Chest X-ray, PA view. Patient: 25 years old, sex M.
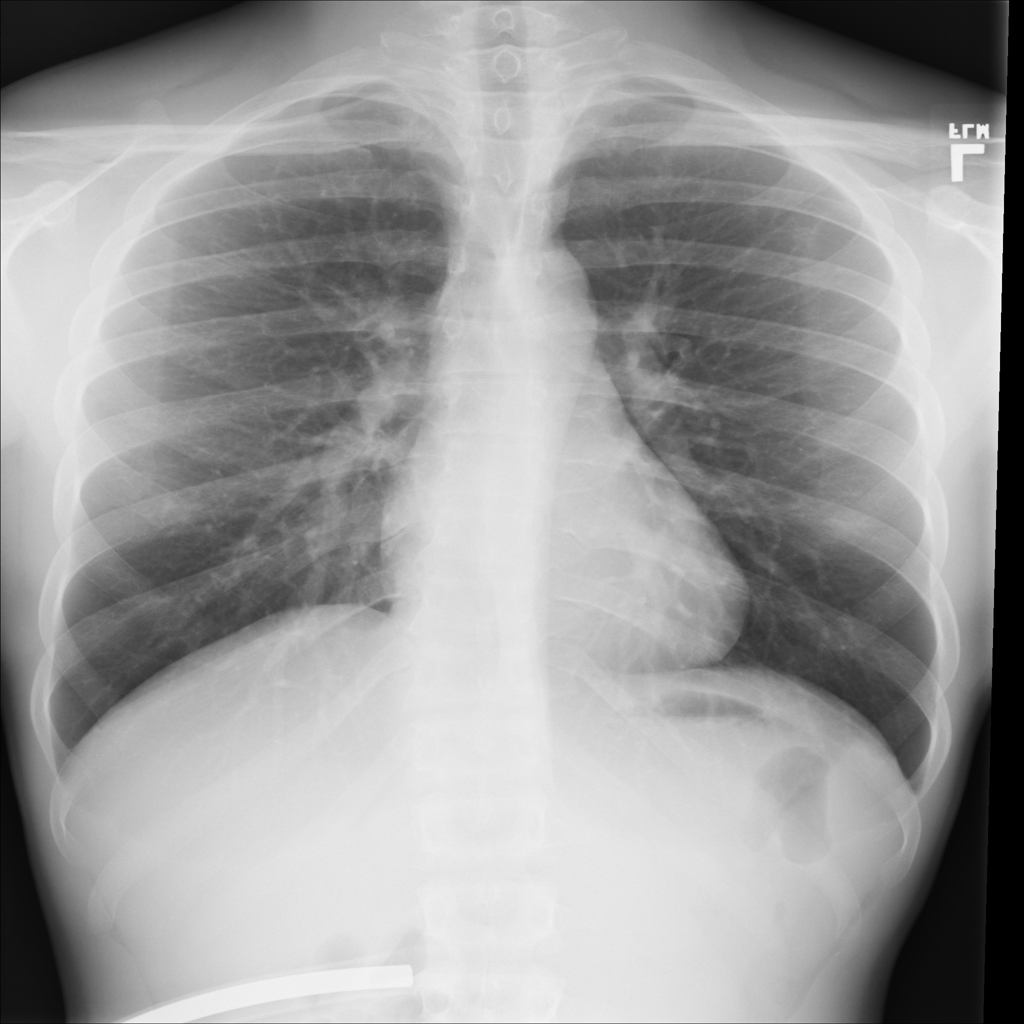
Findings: No Finding